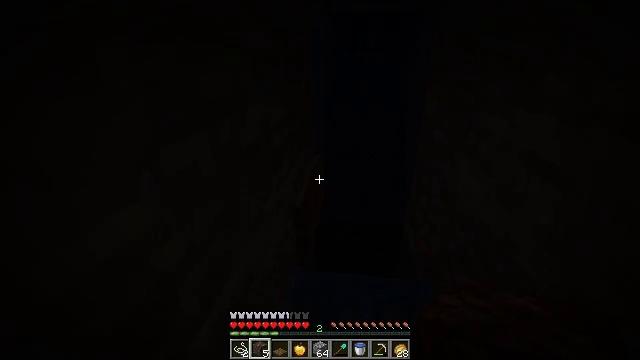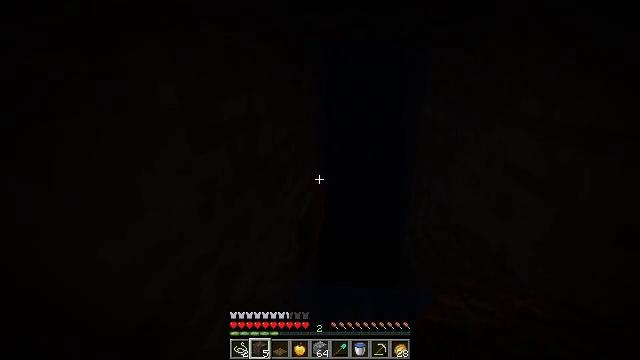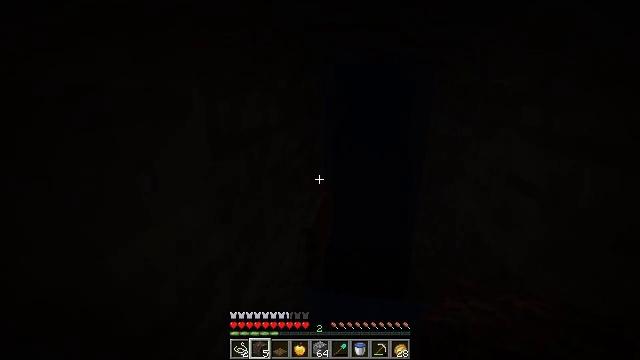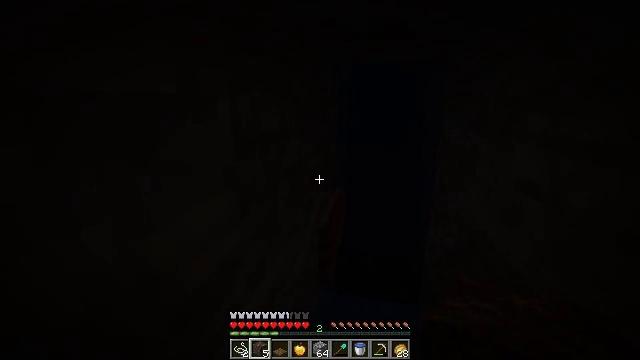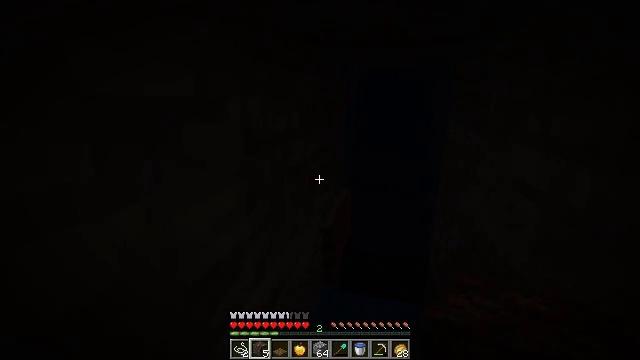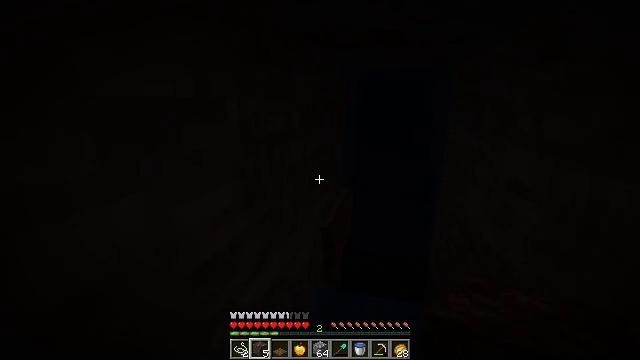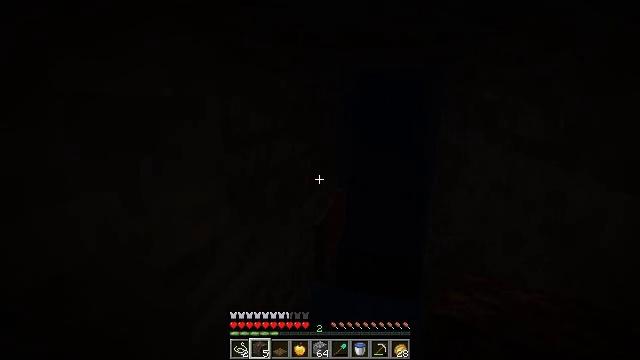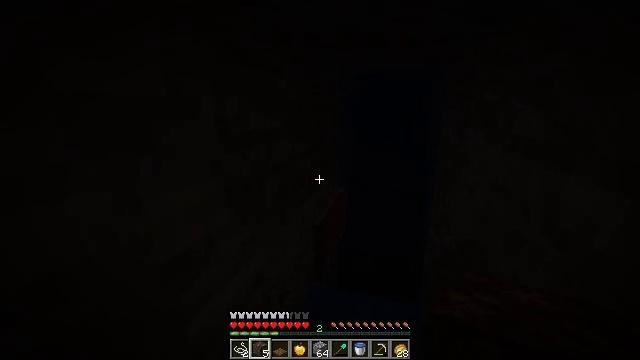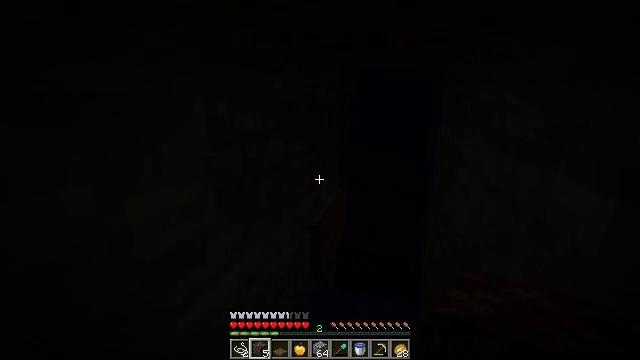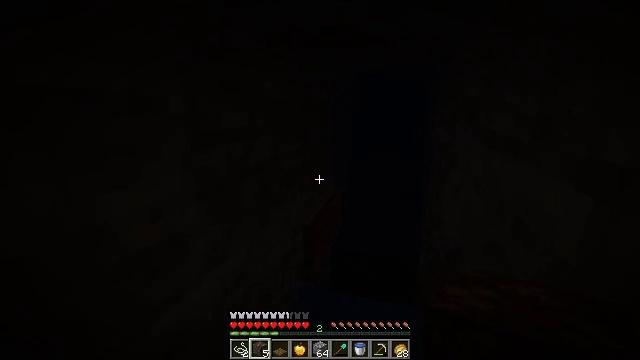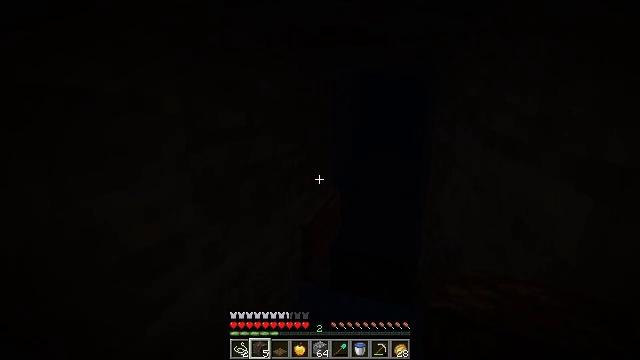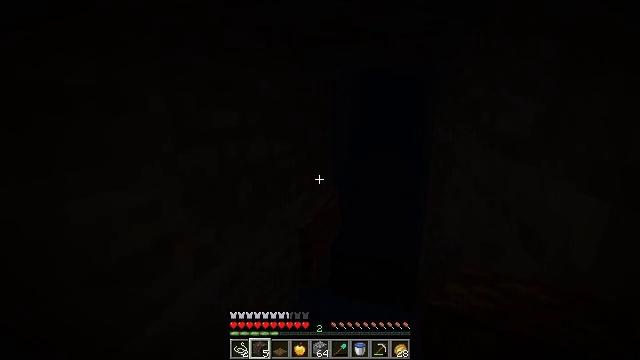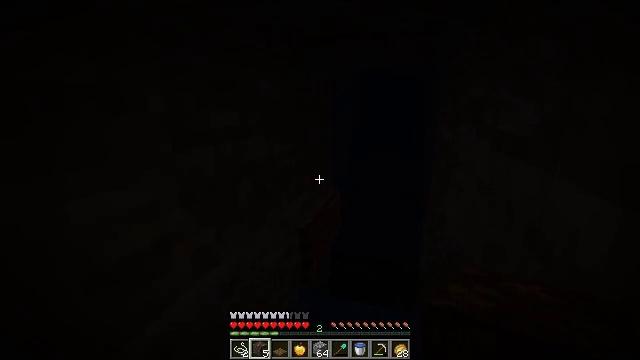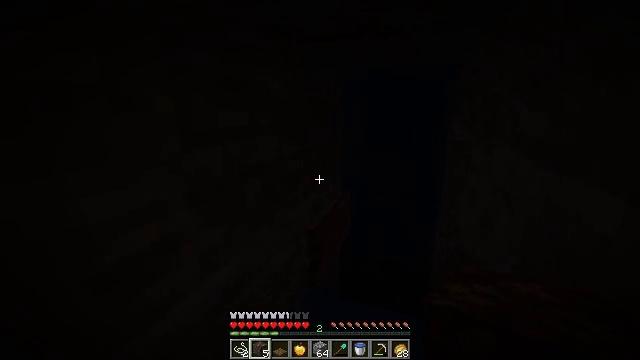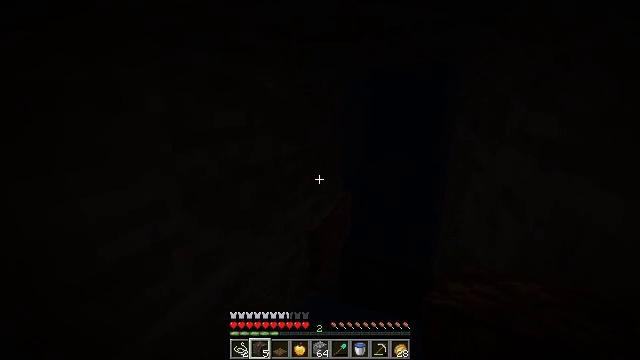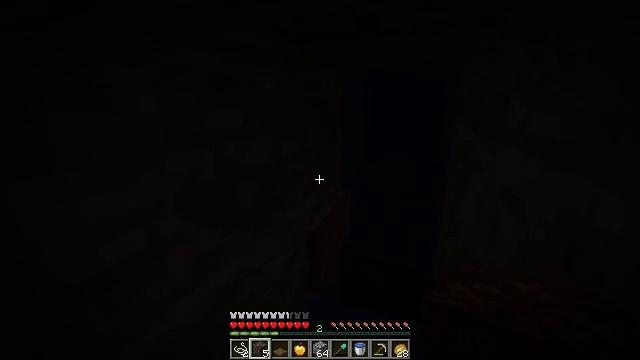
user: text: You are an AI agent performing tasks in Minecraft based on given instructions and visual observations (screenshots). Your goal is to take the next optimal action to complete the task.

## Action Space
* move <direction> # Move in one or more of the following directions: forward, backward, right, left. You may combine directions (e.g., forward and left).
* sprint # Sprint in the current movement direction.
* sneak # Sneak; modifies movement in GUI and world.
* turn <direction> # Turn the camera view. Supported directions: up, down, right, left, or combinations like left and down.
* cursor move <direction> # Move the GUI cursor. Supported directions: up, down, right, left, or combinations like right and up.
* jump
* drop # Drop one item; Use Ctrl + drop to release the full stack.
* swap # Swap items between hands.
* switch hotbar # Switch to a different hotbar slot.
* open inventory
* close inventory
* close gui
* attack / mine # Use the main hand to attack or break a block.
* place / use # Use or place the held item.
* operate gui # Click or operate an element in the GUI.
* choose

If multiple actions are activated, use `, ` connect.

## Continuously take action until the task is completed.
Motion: motion action
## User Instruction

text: Remove the jungle wall sign to change the message.
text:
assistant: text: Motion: move back, turn up
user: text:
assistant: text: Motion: move back and move right, turn left and up
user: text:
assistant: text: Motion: move back and move right, turn left and up
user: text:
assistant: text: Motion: move right, turn left
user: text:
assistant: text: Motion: move right
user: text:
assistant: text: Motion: move right
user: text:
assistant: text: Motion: no_op
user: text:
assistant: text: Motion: no_op
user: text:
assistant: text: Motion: no_op
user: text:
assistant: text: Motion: no_op
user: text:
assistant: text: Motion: no_op
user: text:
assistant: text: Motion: no_op
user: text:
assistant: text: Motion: turn left
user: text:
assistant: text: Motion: no_op
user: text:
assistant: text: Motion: no_op
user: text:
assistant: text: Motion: no_op
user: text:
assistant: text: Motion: no_op
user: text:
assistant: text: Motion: no_op
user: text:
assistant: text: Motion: no_op
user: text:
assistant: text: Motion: no_op
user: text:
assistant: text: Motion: no_op
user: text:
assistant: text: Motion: no_op
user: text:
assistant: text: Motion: no_op
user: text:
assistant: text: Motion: no_op
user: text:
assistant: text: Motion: turn left and down
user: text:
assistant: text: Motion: turn left and down
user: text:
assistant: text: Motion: move right, turn left and down
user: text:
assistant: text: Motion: move right, turn left and down
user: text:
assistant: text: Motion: move right, turn left and down
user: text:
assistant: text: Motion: move right, turn left and down